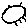
Label: sun